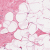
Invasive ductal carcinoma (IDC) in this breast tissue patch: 0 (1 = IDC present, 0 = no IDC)